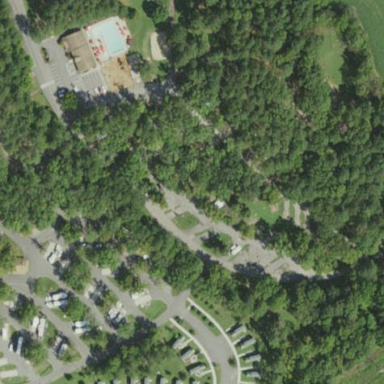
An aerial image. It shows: Caravan site for tourism.